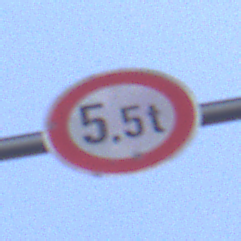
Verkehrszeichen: TatsaechlicheMasse
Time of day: Midday
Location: Roofed (Underpass)
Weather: Clear
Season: NotSpecified
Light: Natural